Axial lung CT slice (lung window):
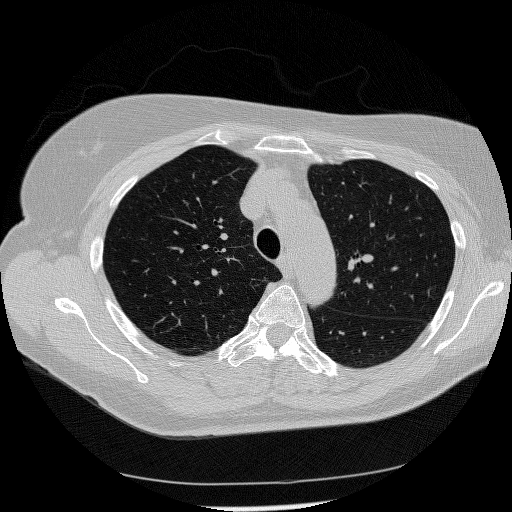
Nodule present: no